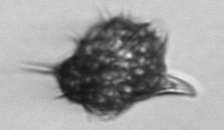
Label: Amylax